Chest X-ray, PA view. Patient: 56 years old, sex M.
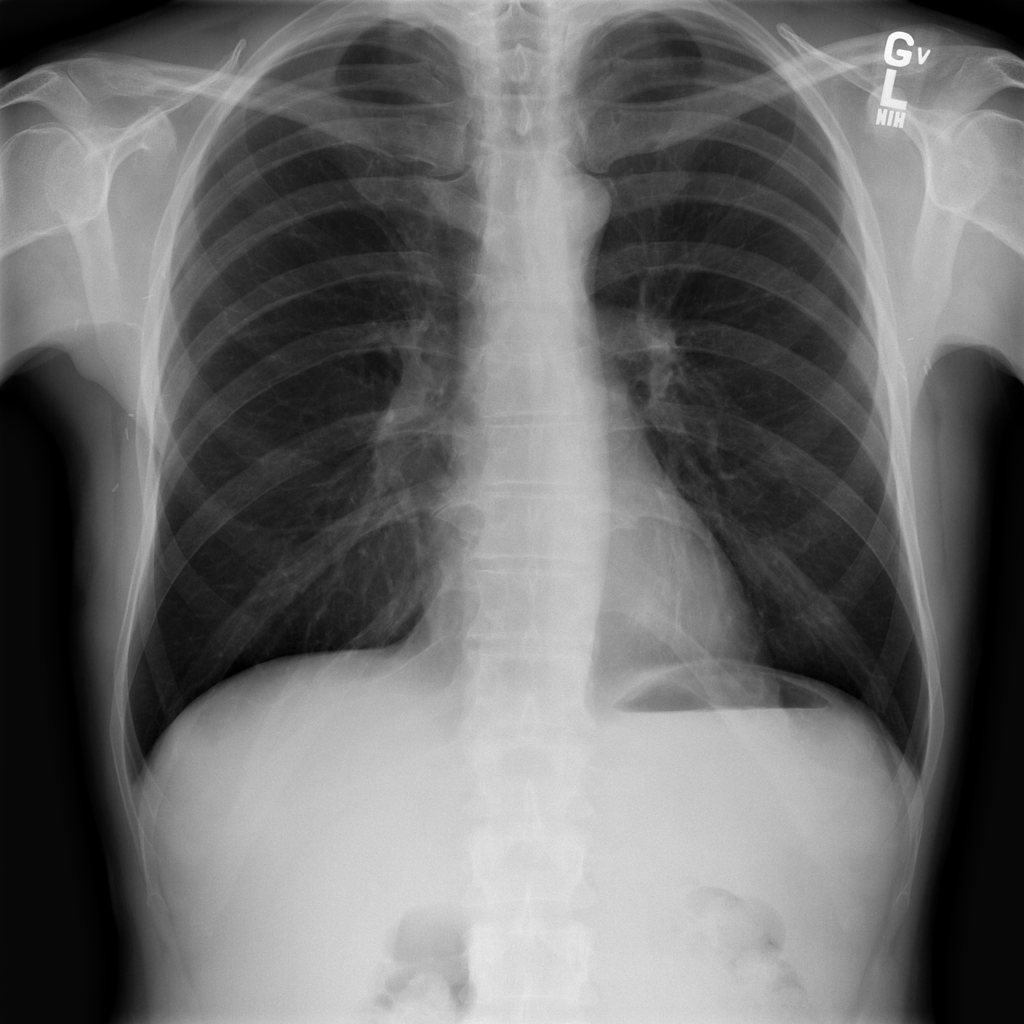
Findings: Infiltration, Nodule